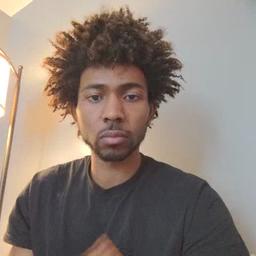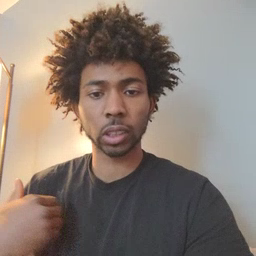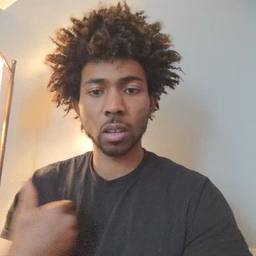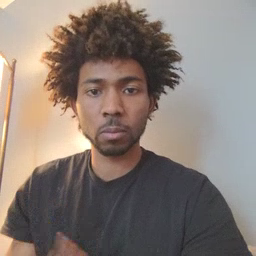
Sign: animal